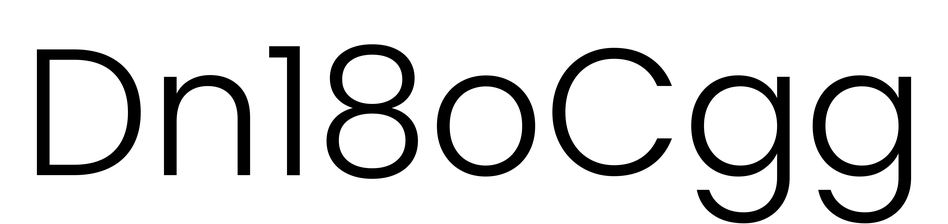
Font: Poppins-Light